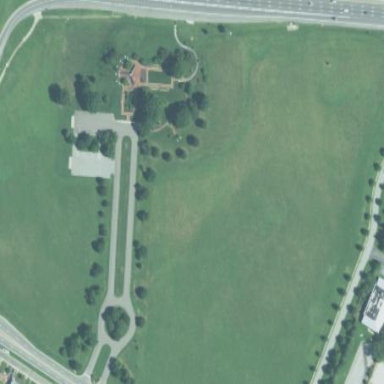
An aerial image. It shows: Lovely park for leisure and relaxation.